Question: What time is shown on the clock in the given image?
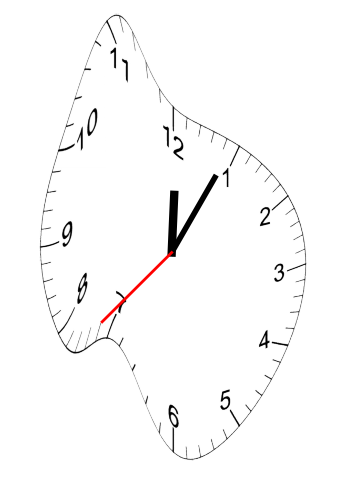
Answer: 12:04:37